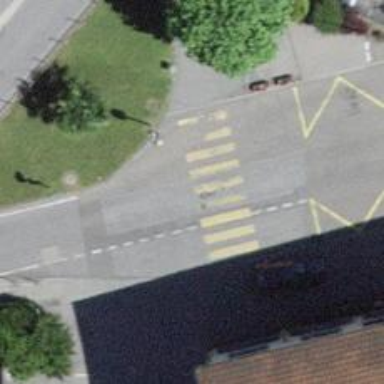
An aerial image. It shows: Zebra crossing on the road.